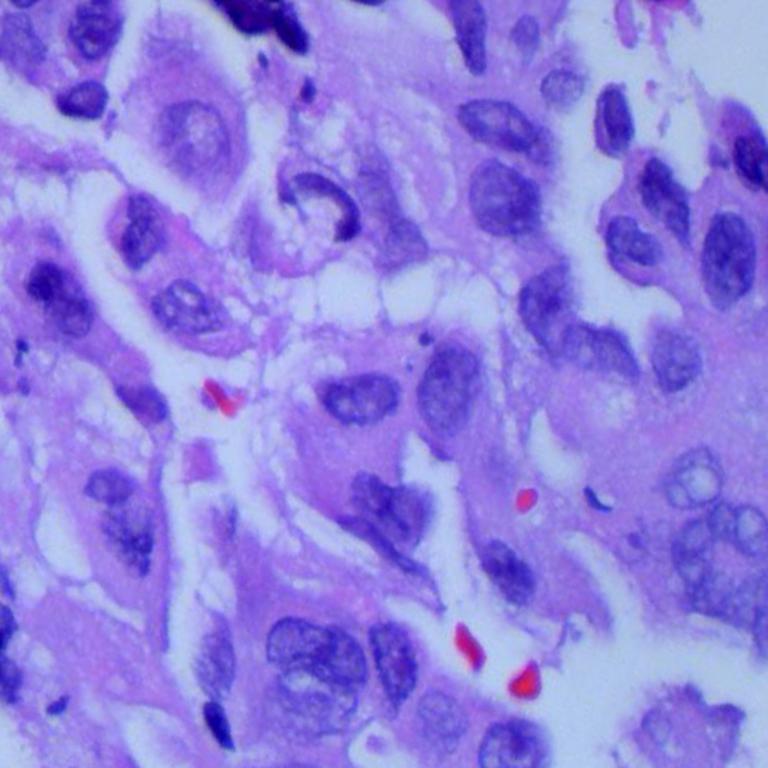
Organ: lung
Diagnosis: adenocarcinomas